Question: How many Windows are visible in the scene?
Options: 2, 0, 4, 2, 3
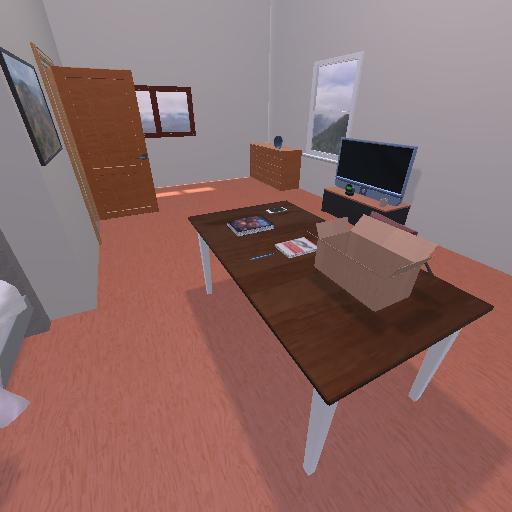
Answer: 2